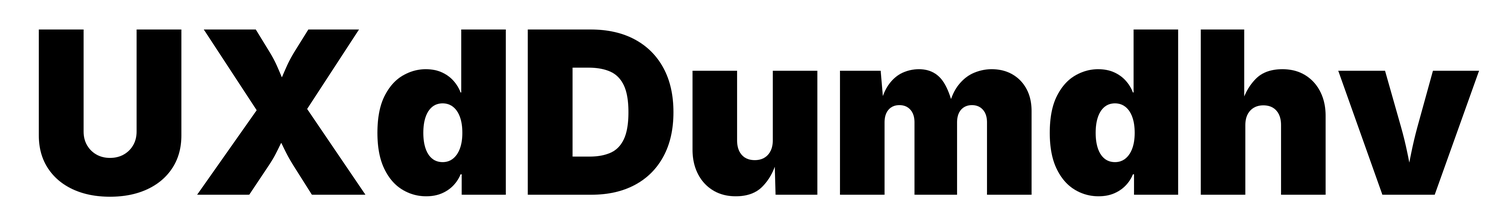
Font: Inter_Black